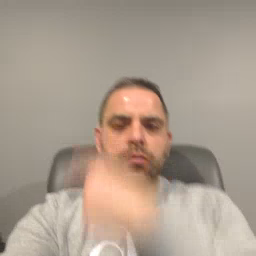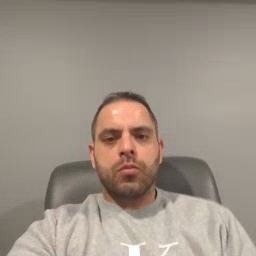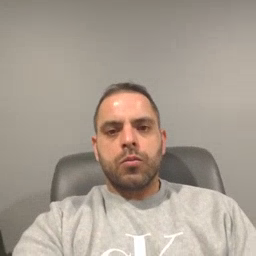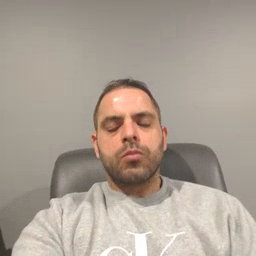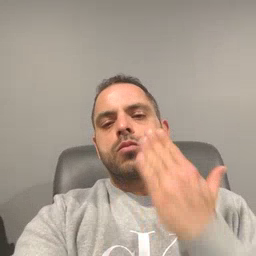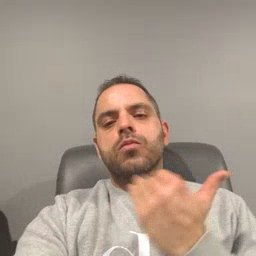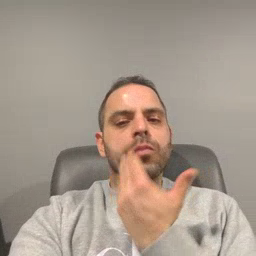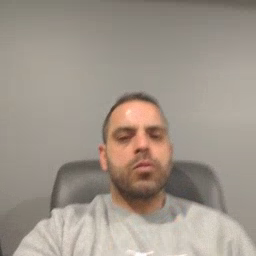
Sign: napkin